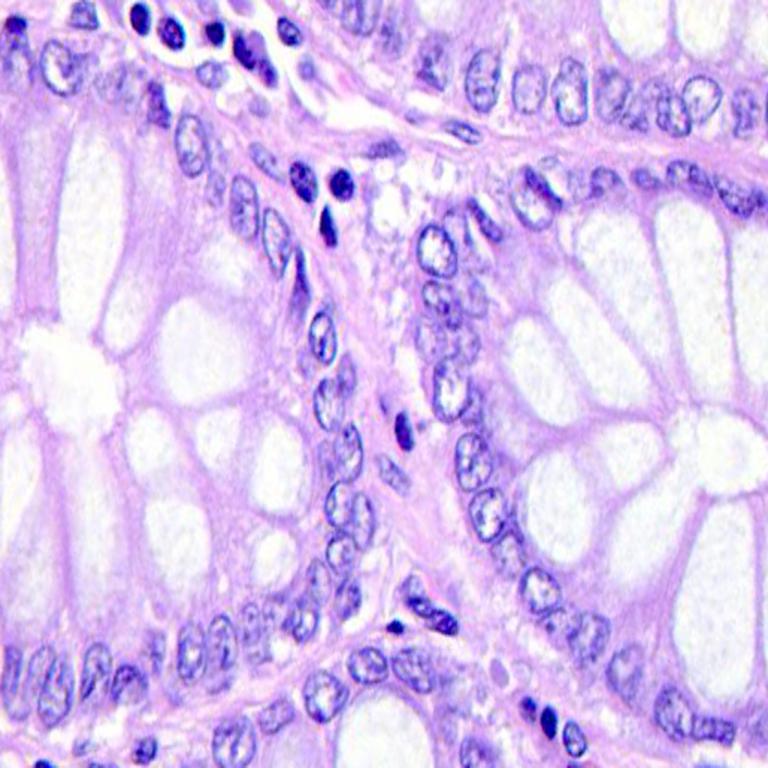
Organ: colon
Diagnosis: benign